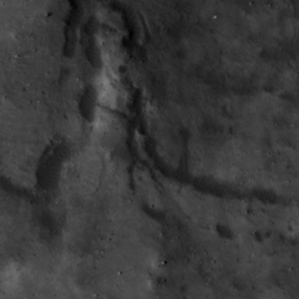
Label: non_frost